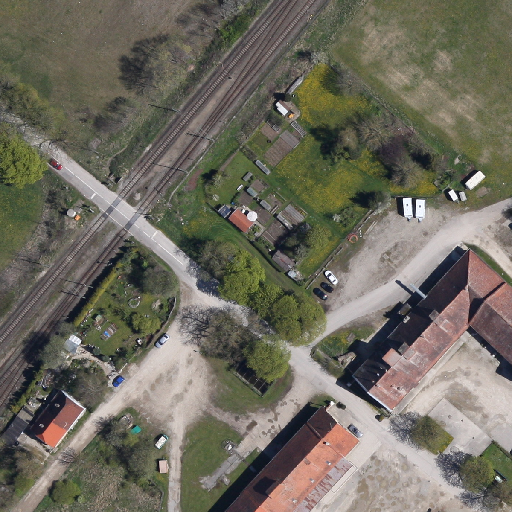
Referring expression: unpaved road